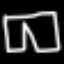
Label: pants